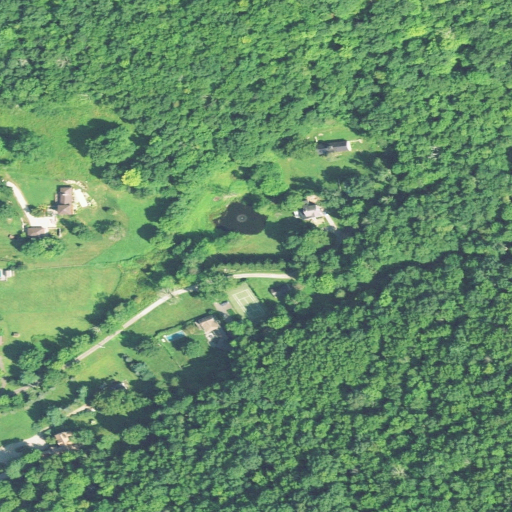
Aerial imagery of valley in Connecticut named Pinnacle Valley containing deciduous forest, pasture, mixed forest, open development, and low intensity development